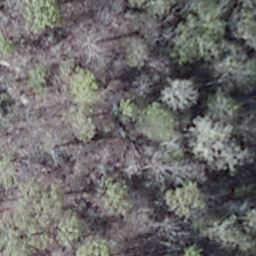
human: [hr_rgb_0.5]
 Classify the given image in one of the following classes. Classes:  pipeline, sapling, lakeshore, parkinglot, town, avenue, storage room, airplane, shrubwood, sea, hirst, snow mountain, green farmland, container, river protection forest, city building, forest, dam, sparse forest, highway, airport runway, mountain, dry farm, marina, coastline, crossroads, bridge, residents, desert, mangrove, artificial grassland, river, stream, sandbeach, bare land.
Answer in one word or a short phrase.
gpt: shrubwood